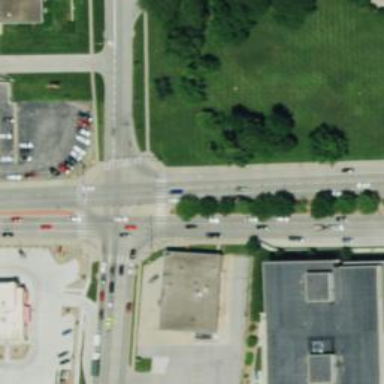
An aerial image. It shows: Crossing on the road.